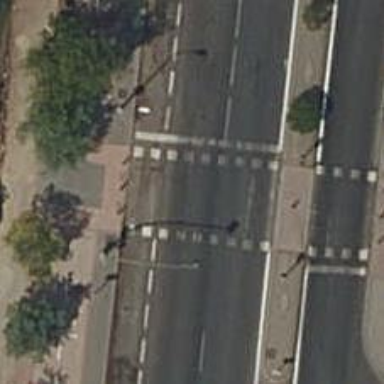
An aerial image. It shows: Road crossing with traffic signals.